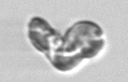
Label: Karenia